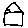
Label: house